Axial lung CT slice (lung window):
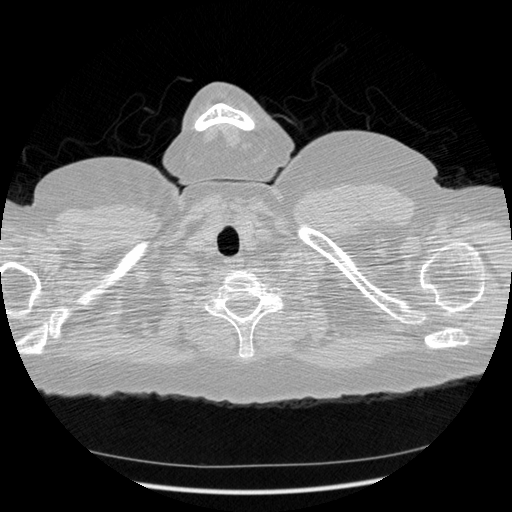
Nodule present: no